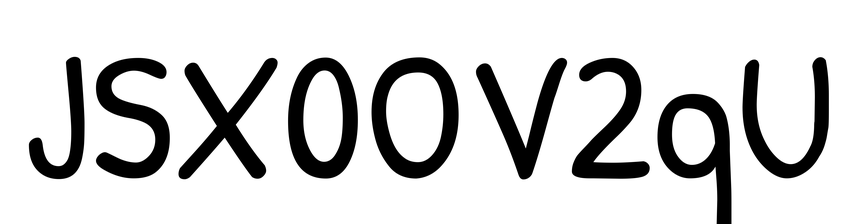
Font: PatrickHand-Regular